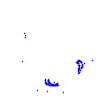
Particle: proton